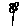
Label: flower